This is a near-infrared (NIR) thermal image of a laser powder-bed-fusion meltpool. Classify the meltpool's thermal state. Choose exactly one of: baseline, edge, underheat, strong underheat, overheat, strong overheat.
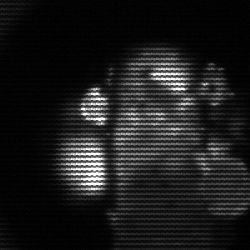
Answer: strong underheat